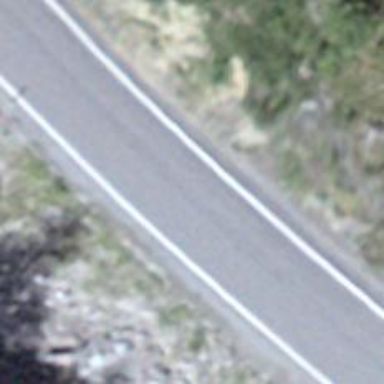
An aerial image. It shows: Secondary road with asphalt surface.